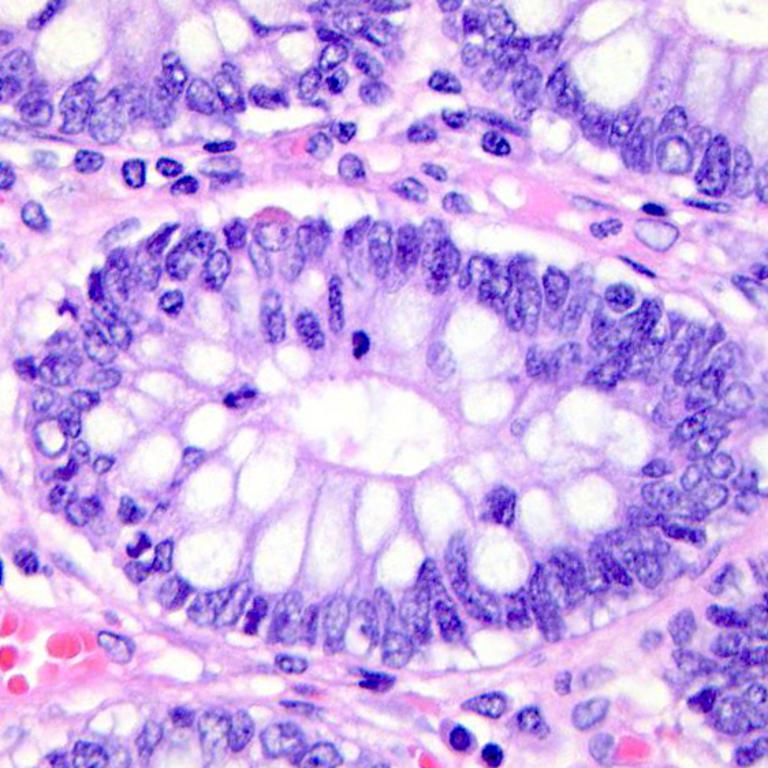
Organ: colon
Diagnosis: benign